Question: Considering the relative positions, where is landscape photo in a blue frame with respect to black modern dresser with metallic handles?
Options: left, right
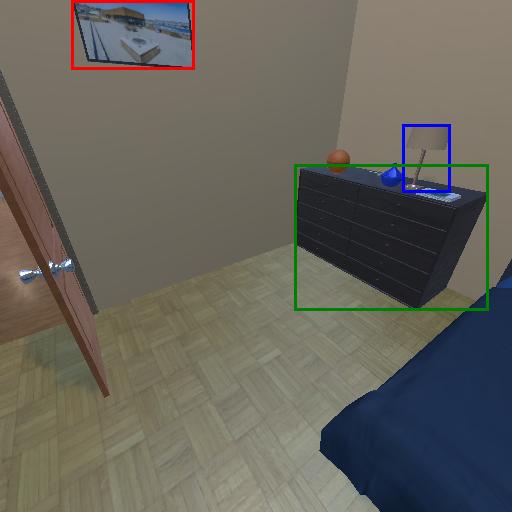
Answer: left